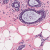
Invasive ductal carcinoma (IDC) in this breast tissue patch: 0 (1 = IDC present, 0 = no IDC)